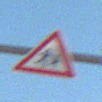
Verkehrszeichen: KinderLinks
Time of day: MorningAfternoon
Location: Outdoor (Suburban)
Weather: PartlyCloudy
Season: NotSpecified
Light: Natural